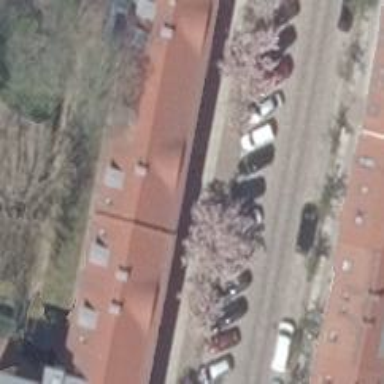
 giving the building rose-colored appearance."